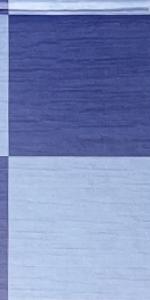
Label: Empty